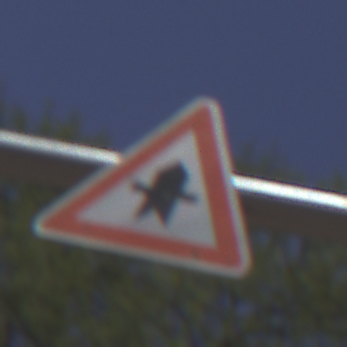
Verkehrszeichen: Vorfahrt
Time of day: Midday
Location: Outdoor (RoadRail)
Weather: Clear
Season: NotSpecified
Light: Natural